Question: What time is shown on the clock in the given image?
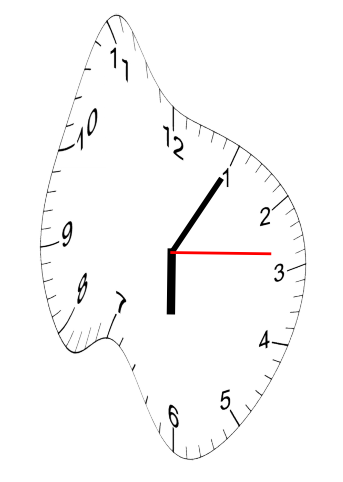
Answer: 06:05:14